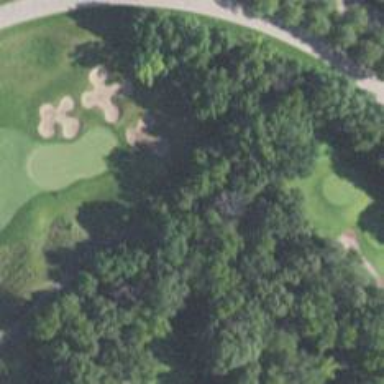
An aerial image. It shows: Pathway for golfing.